Question: I am literally pulling my hair out on this one...
Here's the situation. I have two javascript strings as follows:
'''
dsName = "Test 1"
replacementString = "Test "
'''
I'm trying to see if dsName starts with replacementString, with the following code:
'''
if(dsName.indexOf(replacementString) == 0)
{
// I never get here!
}
'''
indexOf is returning -1!! How is this possible? I can put a breakpoint in Chrome script debugging right before that line and paste "dsName.indexOf(replacementString)" into the console and see that it is indeed returning -1.
Now just to prove I'm not crazy I can from that same breakpoint print out dsName and it does in fact equal "Test 1" and replacementString does equal "Test ". Here is an actual screenshot from the Chrome debugging console:

So as you can see, if I paste in the literal string, it works as expected, but if I use the variable, it doesn't work. I've even tried String(replacementString) and replacementString.toString() to see if maybe it was a type issue, but it does the same thing.
It's like it works if the parameter for indexOf is a literal string, but not if it's a string variable.
Am I going crazy, is there a something stupid I'm missing? Or is this possibly a bug in Chrome?
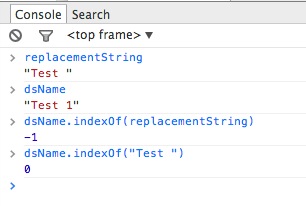
Answer: Kudos to Wolfgang for getting me on the right path to figuring this out, but it turned out to be something completely unexpected and different...
I was pulling the value of replacementText from a '<textarea>' which had a style of 'white-space:nowrap'. I guess when nowrap is turned on, it returns spaces as non-breaking (ASCII code 160) and not as regular spaces.
Here's a js-fiddle to see what's going on: <URL>
What do you guys think? Is this a "duh you've should have known" or a "wow, that is something I've never run into before"?